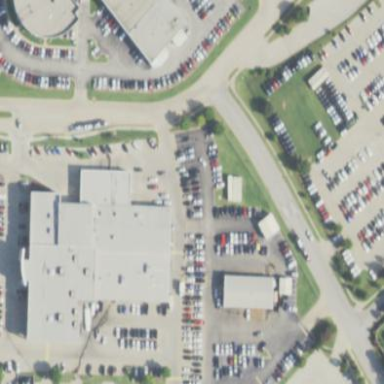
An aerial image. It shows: Building housing car shop.